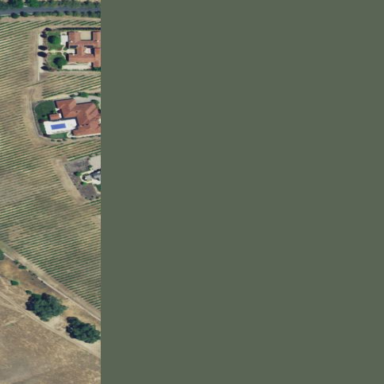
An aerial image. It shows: Vineyard with grape crops.